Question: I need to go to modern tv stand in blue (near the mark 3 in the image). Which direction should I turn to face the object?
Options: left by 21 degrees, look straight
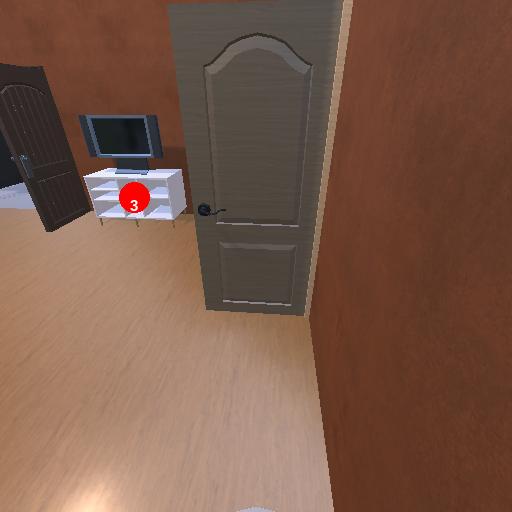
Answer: left by 21 degrees